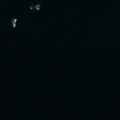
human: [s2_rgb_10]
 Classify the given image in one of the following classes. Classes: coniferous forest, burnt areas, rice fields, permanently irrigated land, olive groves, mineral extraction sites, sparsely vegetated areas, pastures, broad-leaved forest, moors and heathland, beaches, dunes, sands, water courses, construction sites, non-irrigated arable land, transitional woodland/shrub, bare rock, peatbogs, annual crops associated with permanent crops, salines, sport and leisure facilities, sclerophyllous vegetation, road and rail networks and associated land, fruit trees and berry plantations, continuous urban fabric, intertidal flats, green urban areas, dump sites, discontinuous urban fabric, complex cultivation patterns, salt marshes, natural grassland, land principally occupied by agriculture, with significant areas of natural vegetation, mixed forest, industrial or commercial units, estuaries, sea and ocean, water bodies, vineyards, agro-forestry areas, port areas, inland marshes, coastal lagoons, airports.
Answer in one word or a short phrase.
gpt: sea and ocean